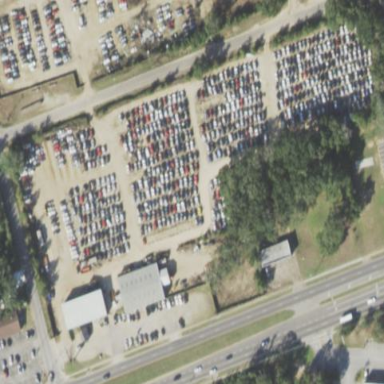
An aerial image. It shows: Scrap yard situated in industrial area.